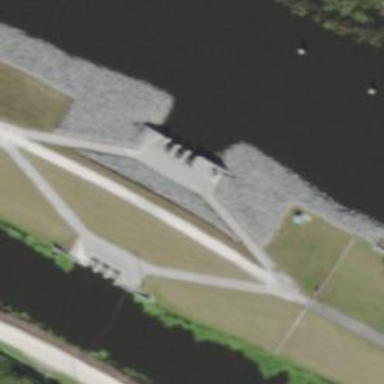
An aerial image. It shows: Weir in waterway.